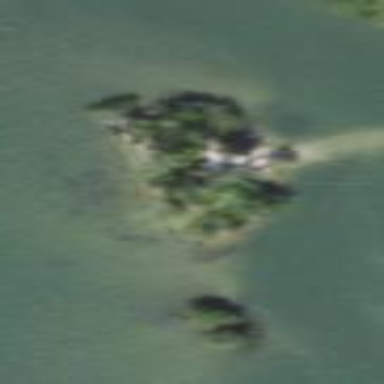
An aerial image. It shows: Islet.